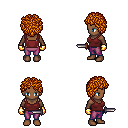
a pixel art fantasy rpg character, female body template, human, dark skin, maroon pirate shirt, magenta pants, dark blonde curly afro hairstyle, gold gloves, dagger, four views (front, back, left, right), 2x2 character sprite sheet, small pixel art, hard edges, no anti-aliasing